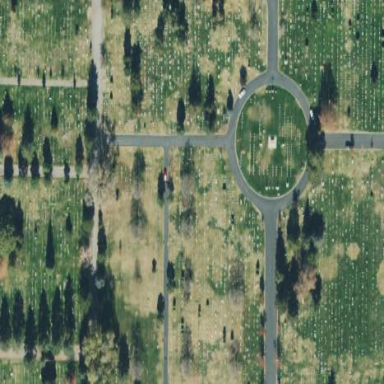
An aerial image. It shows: Cemetery.